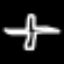
Label: airplane